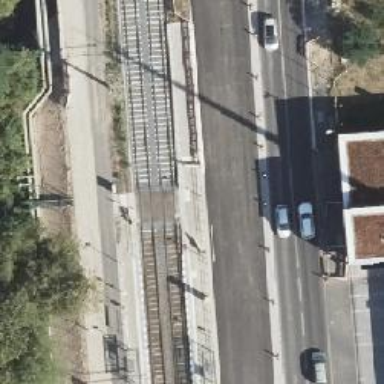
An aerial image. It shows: Uncontrolled tram railway crossing.